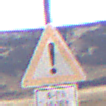
Verkehrszeichen: Gefahrenstelle
Zusatzzeichen unten: ZeitangabenOhneBeschraenkungAufWochentage2
Umgebung: Outdoor, Nature
Tageszeit: Midday
Wetter: Clear
Licht: Natural
Jahreszeit: NotSpecified
Kontrast: HighContrast